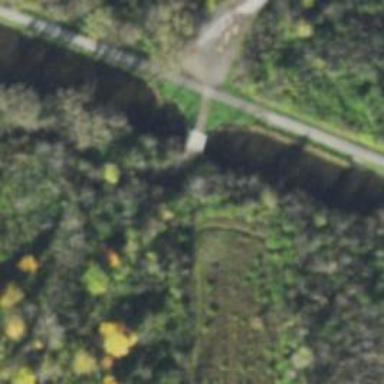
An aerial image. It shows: Track road on bridge.